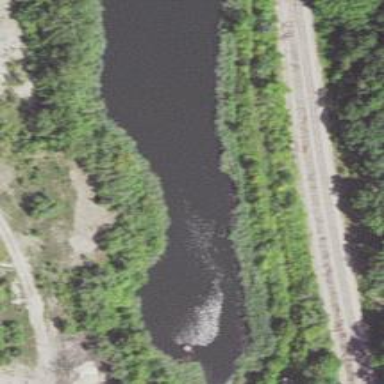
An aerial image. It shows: Pond surrounded by natural water.